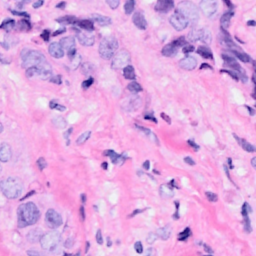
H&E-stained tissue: Breast